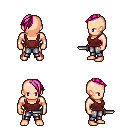
a pixel art fantasy rpg character, male body template, human, light skin, maroon pirate shirt, metal pants, pink long mohawk hairstyle, dagger, four views (front, back, left, right), 2x2 character sprite sheet, small pixel art, hard edges, no anti-aliasing